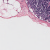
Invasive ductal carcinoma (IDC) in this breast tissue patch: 0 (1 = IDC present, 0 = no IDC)